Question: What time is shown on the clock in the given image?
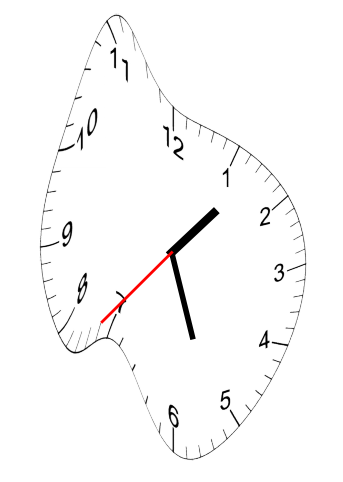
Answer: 01:26:37